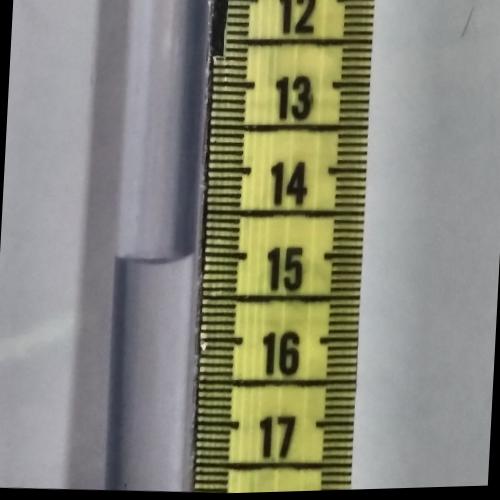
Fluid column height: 15.0 cm